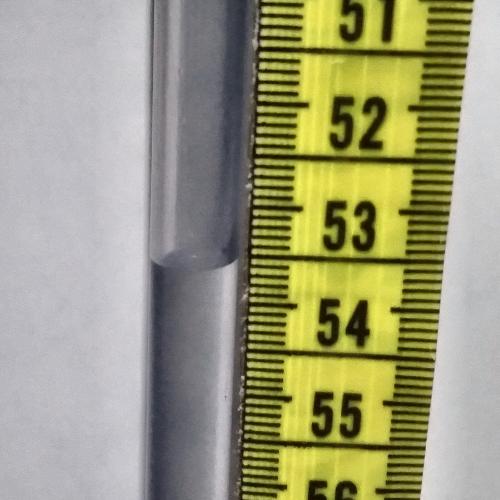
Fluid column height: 53.6 cm